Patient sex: F
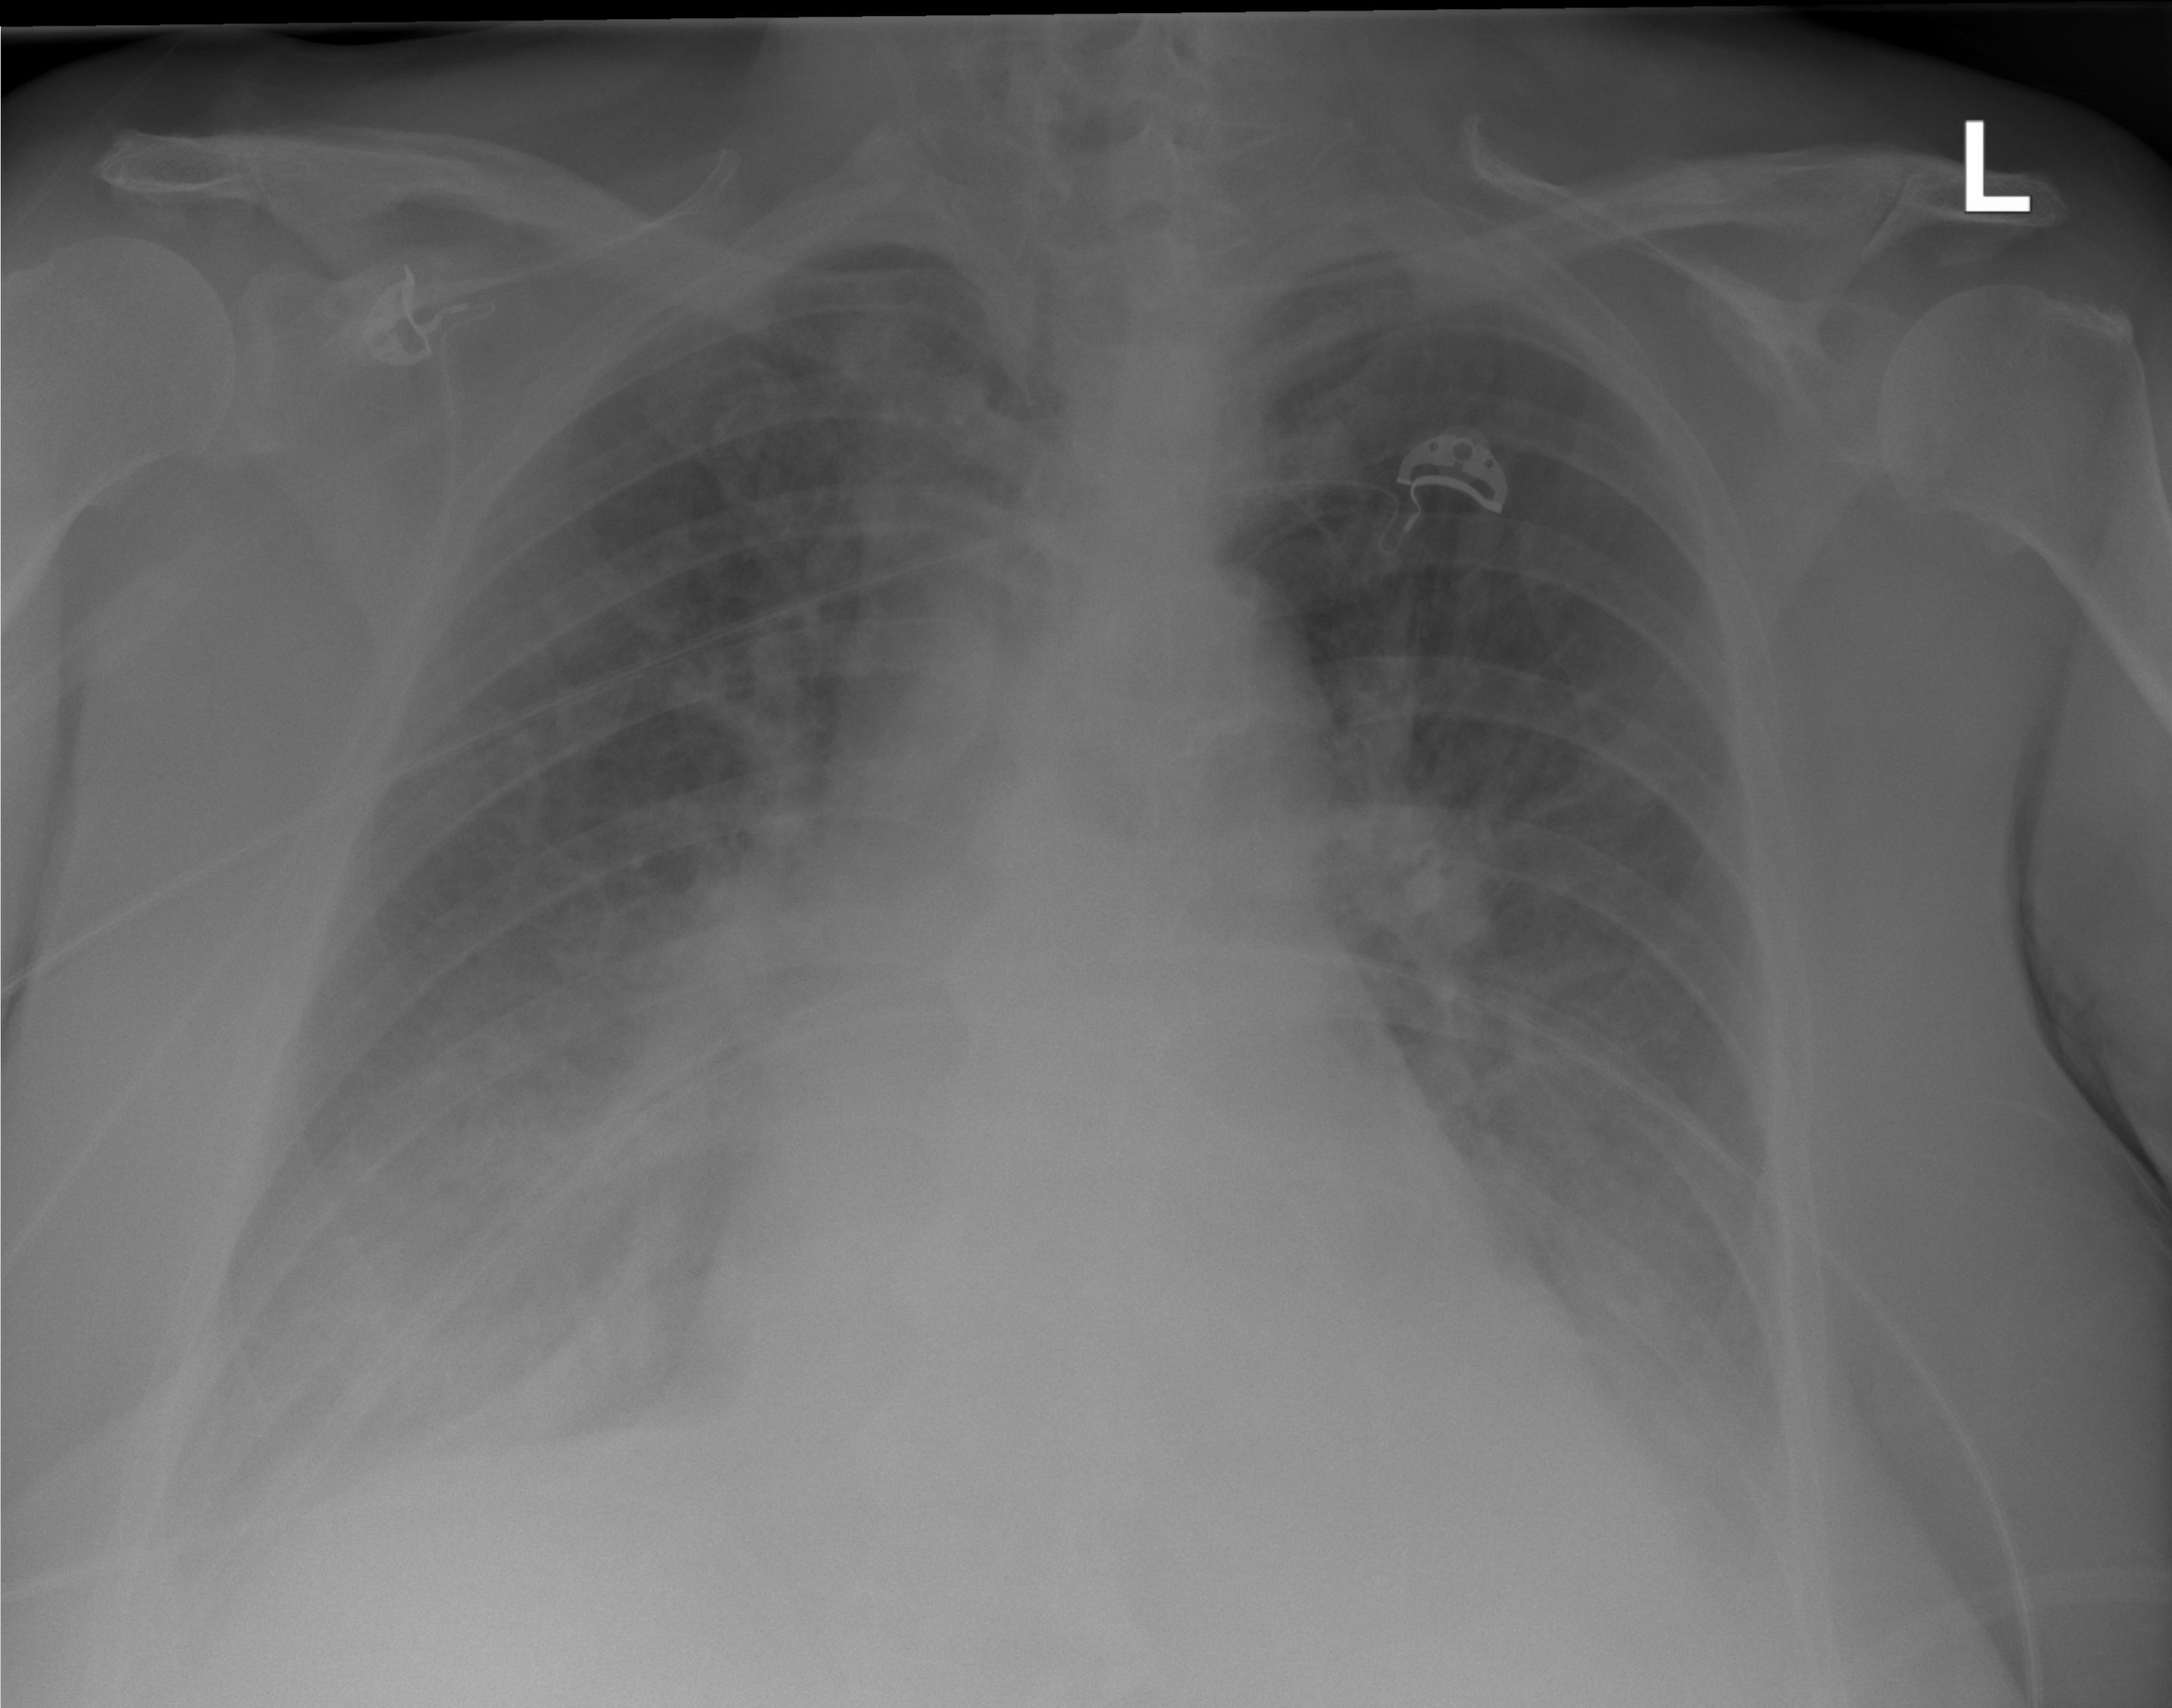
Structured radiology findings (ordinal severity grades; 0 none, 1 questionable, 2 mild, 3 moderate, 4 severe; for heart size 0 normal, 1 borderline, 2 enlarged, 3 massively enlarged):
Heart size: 1
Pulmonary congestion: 2
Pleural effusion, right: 2
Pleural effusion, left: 2
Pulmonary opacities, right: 2
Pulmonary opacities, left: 2
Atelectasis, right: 2
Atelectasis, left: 2